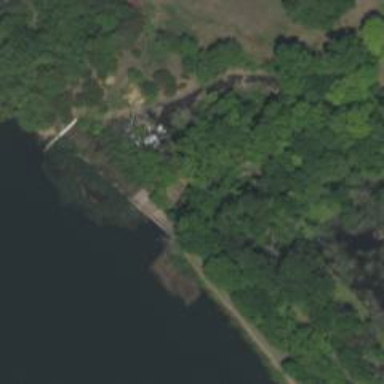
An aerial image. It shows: Dam along waterway.